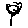
Label: flower